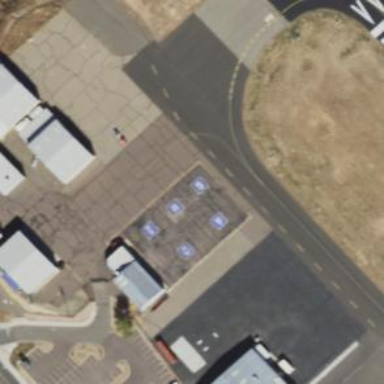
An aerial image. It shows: Image of helipad at airport.